Field crop: tomato
Growth stage: 1
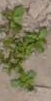
Species: portulaca